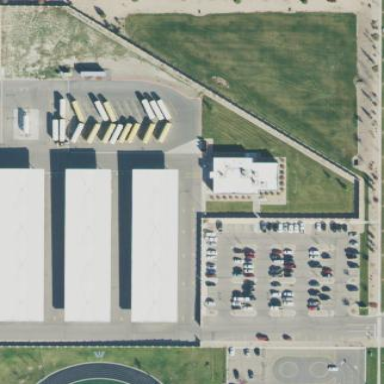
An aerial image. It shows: Bus depot.